Field crop: tomato
Growth stage: 1
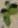
Species: solanum